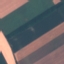
Land use / land cover: AnnualCrop